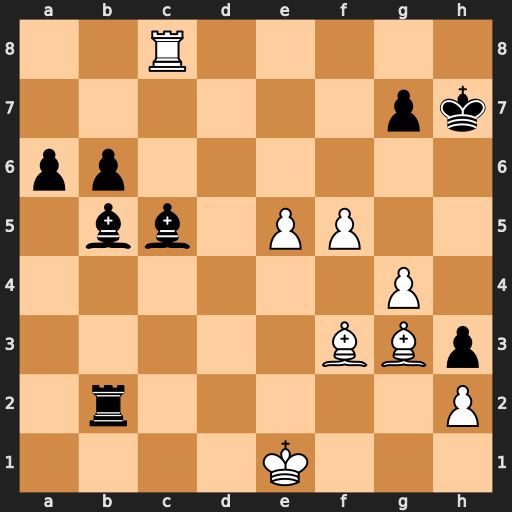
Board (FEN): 2R5/6pk/pp6/1bb1PP2/6P1/5BBp/1r5P/4K3
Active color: w
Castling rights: -
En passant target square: -
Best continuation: g5 g6 Rc7+